Chest X-ray:
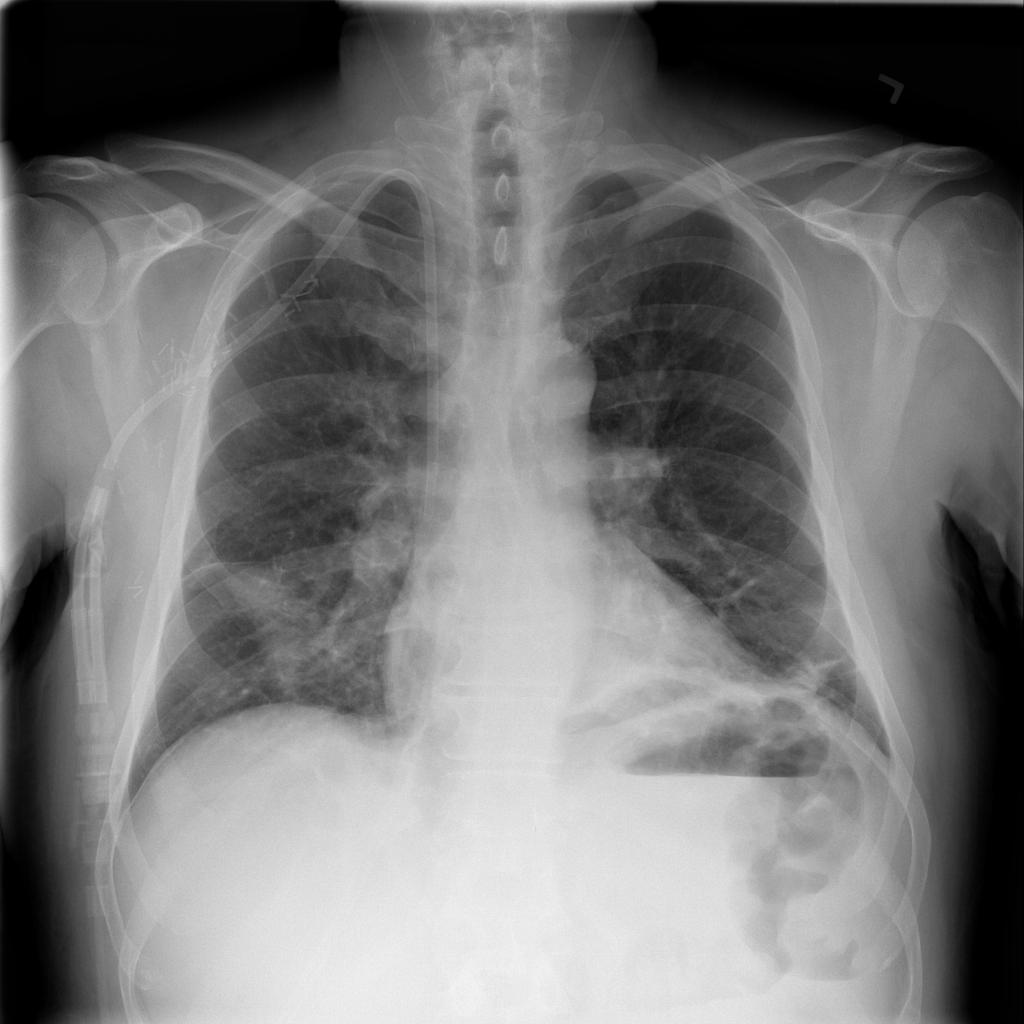
Findings: Atelectasis
No abnormal finding: no